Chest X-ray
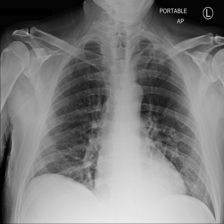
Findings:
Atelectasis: negative
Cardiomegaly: negative
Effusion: negative
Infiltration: negative
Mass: negative
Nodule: negative
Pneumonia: negative
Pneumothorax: negative
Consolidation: negative
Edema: negative
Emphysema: negative
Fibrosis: negative
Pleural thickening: negative
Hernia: negative